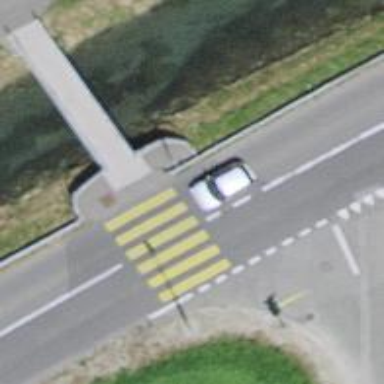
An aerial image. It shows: Footway on asphalt surface with bridge.